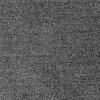
Atmospheric dust classification: dusty